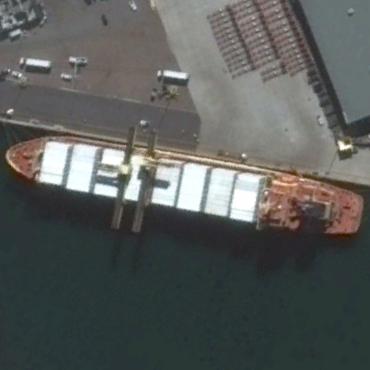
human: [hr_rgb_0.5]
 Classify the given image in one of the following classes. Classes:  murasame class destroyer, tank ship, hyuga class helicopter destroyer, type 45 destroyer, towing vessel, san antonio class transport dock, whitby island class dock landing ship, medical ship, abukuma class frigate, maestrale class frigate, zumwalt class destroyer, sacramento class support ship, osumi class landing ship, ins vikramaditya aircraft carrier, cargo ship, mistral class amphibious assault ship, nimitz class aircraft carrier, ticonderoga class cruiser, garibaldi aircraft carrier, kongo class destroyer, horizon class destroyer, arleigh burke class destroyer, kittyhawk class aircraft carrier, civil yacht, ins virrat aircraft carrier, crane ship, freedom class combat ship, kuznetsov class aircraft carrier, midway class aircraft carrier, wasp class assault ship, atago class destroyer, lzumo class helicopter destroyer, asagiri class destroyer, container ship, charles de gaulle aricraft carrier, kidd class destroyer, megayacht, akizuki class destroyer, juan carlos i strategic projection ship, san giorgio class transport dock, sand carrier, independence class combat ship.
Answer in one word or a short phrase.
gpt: Container ship